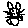
Label: cat